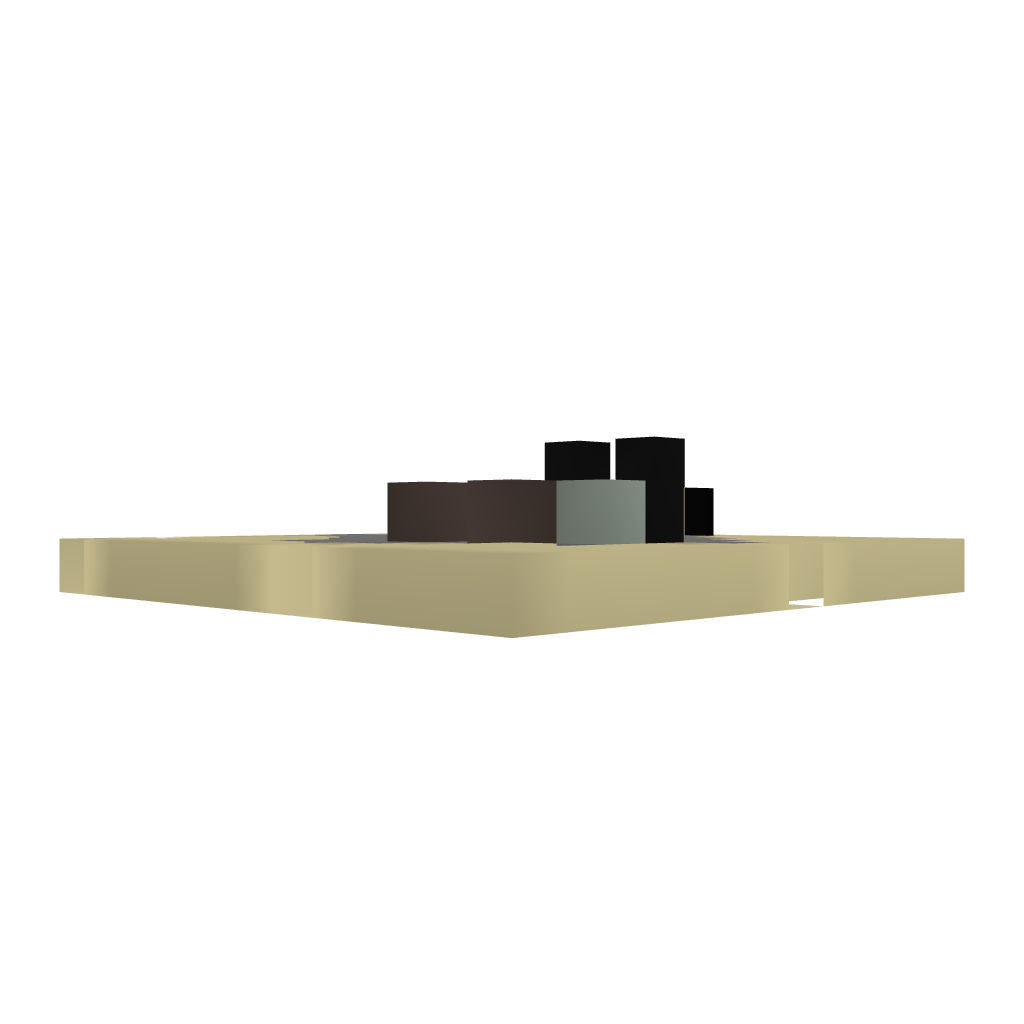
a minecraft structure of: Map teleportation System